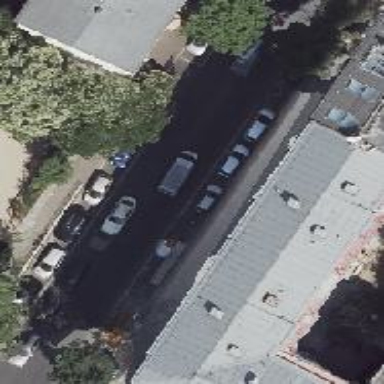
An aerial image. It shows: Street-side parking area with asphalt surface. There are lane markings indicating the parking spaces.